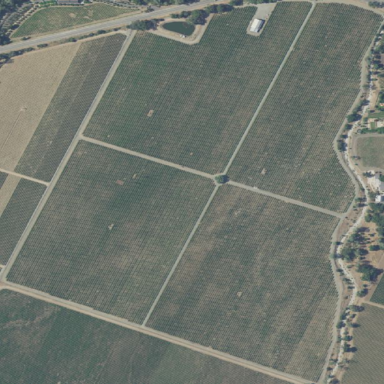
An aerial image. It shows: Vineyard with wine grapes as the crop.